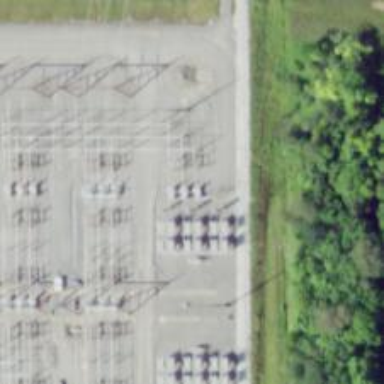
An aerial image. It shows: Switch for power supply.